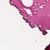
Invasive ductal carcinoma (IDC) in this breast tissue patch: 0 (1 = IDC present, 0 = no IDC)